Question: I have a DotNetNuke website that by default people use anonymously. When they want to login they click a link which takes them to '/DesktopModules/AuthenticationServices/ActiveDirectory/WindowsSignin.aspx' and then redirects them back to the front page.
On the front page is some jQuery which is designed to change the cookies created during the login process from being permanent to session based (So they'll disappear when the users browser is closed).
However although I can create and read my own cookies in jQuery (using the cookies plugin) I'm not able to view the cookies that have been created server side during the login.
The image below shows the cookies that exist for the DotNetNuke website.

'Demo1' and 'Demo3' have been created by jQuery with the following code:
'''
$.cookie('Demo1', 'Fred', { expires: 0.005, path: '/' } );
$.cookie('Demo3', 'Peter', { expires: 0.005, path: '/', domain: 'internet.nt.avs' } );
'''
These cookies can then be read using the follow code:
'alert( $.cookie('Demo3') );'
However if I then try and read one of the other cookies, which I haven't set through jQuery I get 'null' returned:
'alert( $.cookie('.DOTNETNUKE') );'
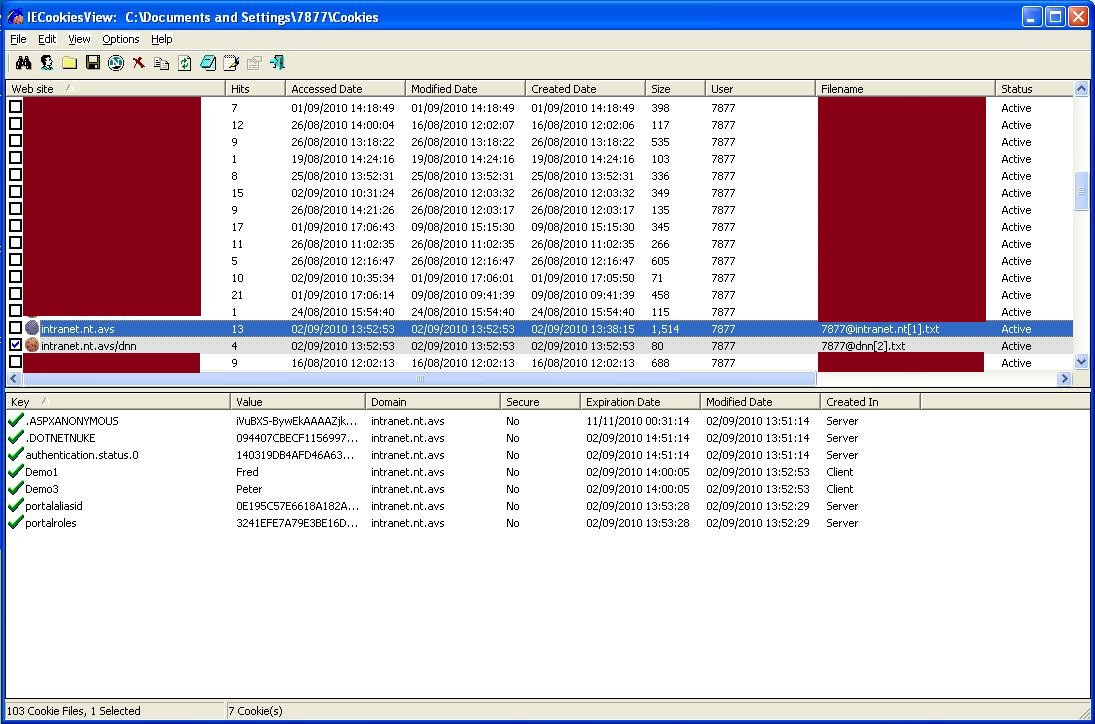
Answer: Cookies created by ASP.NET through FormsAuthentication have HttpOnly flag set for security reasons. Because of that they can't be accessed through javascript.